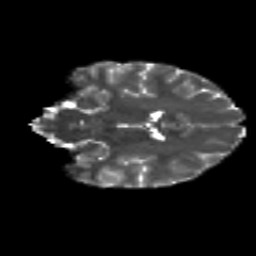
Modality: T2w
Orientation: coronal
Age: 30
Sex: female
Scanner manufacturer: siemens
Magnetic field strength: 3 T
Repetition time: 8.8 s
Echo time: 0.085 s